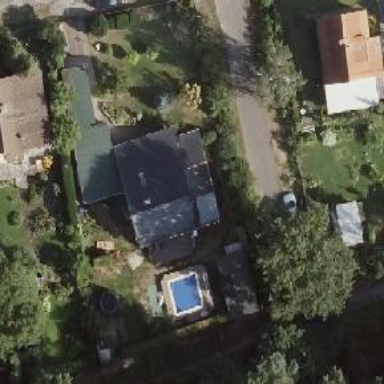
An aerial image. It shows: Detached building with gabled roof.